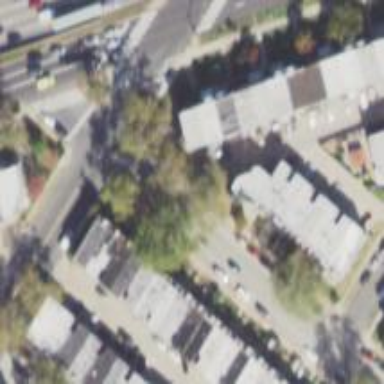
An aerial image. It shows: Alleyway designated as service road.